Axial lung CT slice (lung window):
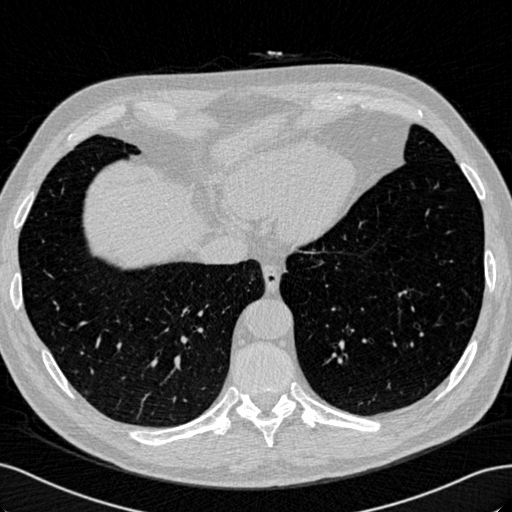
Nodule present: no